Interaction volume radius: 10 \u00c5
Interaction volume height: 20 \u00c5
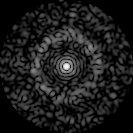
Disorder parameter: 0.8214